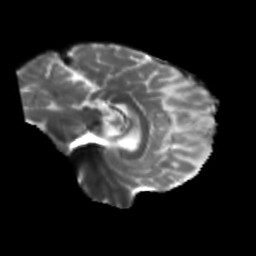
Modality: T2w
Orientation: sagittal
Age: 50
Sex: female
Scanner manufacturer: siemens
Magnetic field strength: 3 T
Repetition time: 5.25 s
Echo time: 0.08 s